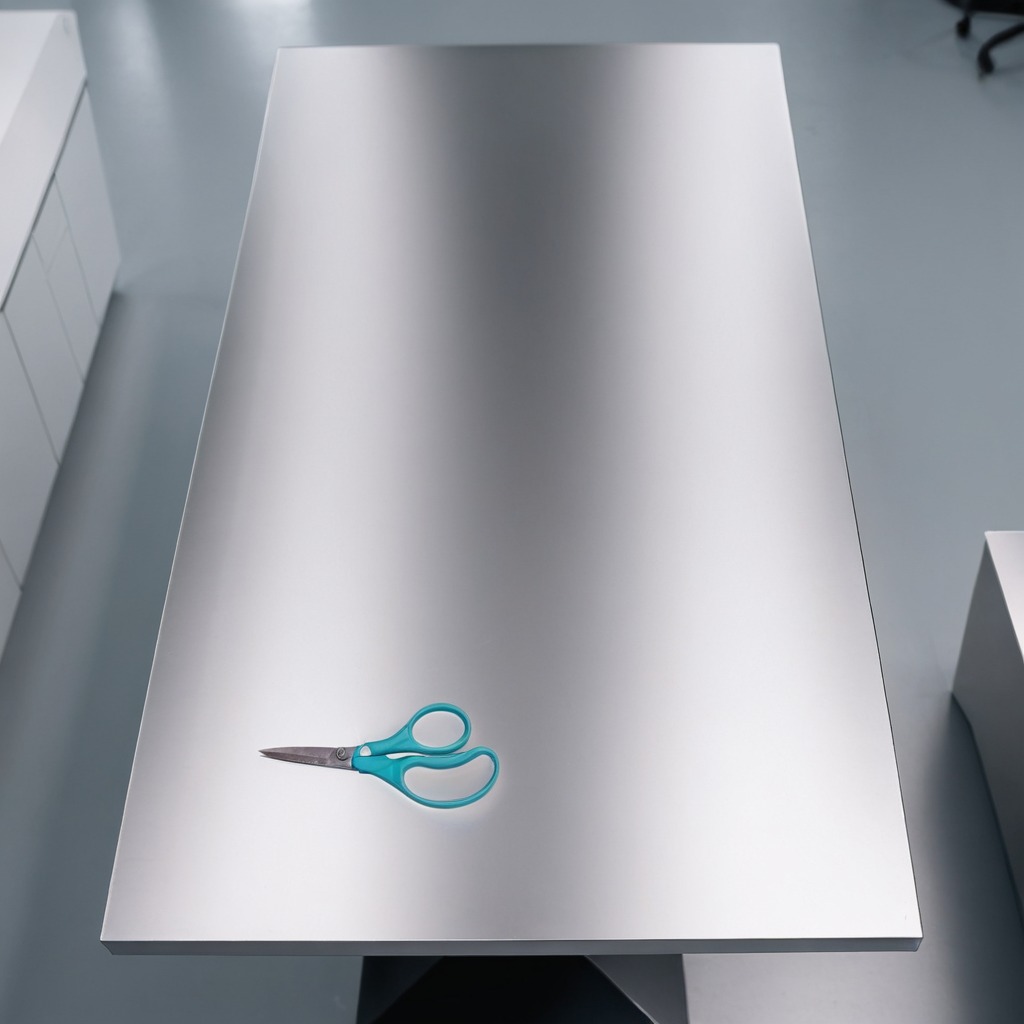
A scissor is lying on a stainless steel table in a high-end prototyping lab.